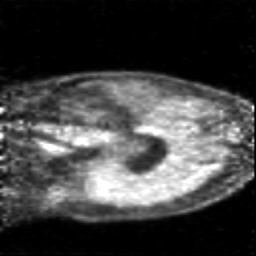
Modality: PET
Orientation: sagittal
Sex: female
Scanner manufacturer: siemens